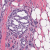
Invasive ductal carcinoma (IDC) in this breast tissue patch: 1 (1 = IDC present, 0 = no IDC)